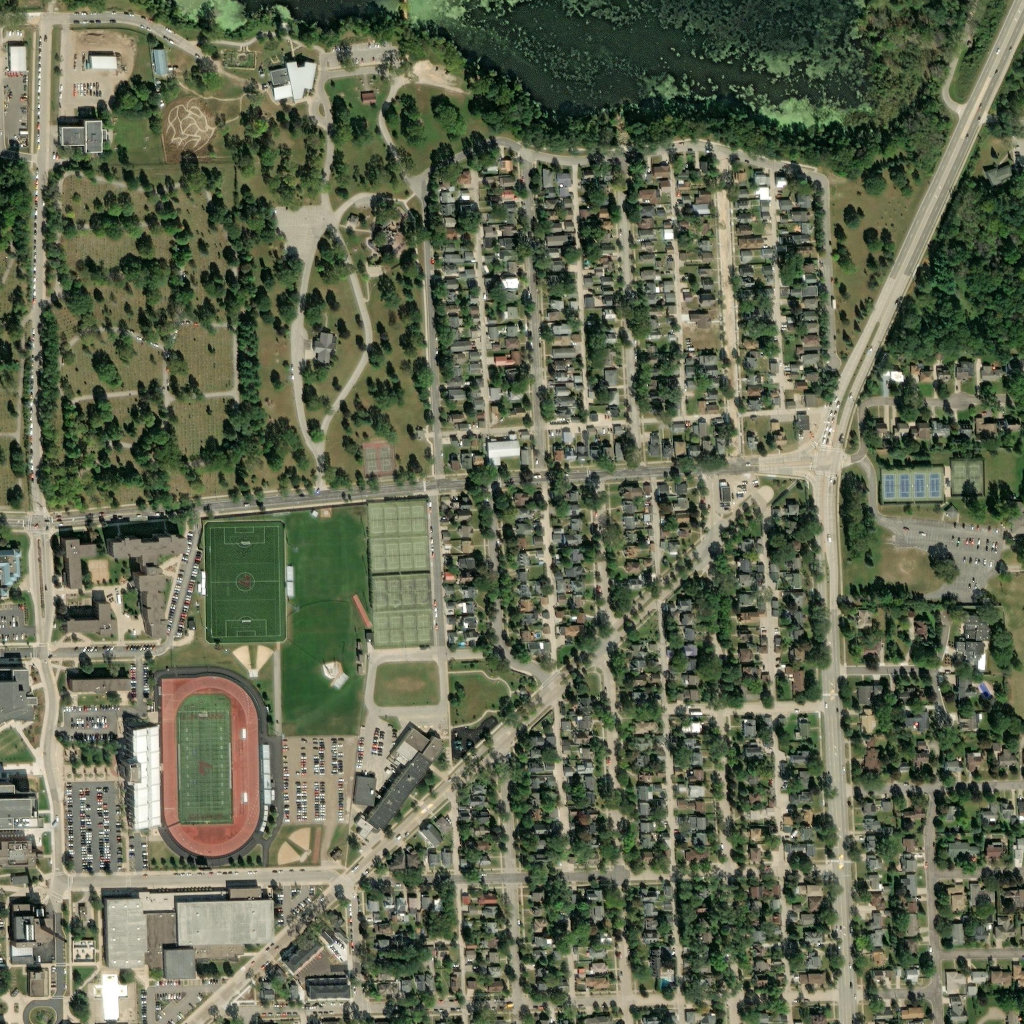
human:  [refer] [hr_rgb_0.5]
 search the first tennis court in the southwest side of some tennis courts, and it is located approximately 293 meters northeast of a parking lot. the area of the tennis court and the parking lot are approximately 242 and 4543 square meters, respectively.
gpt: <box>[[37, 60, 37, 62, 0]]</box>